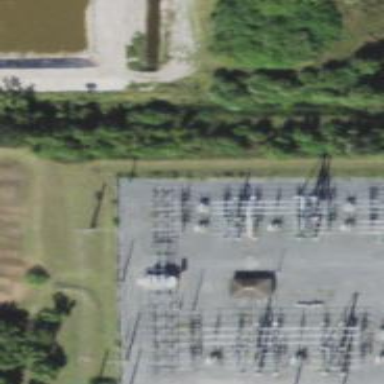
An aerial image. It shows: Switch for power supply.